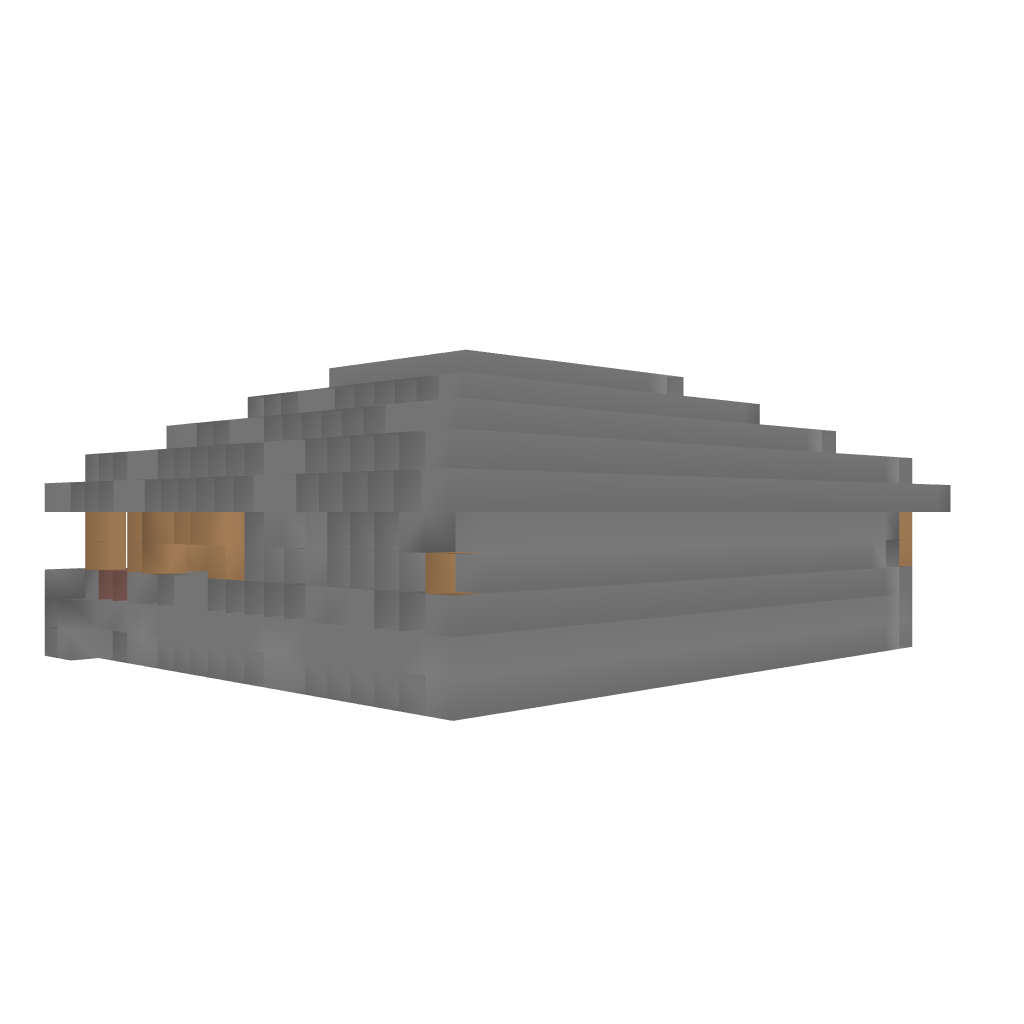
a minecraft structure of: Server Bank bad low quality